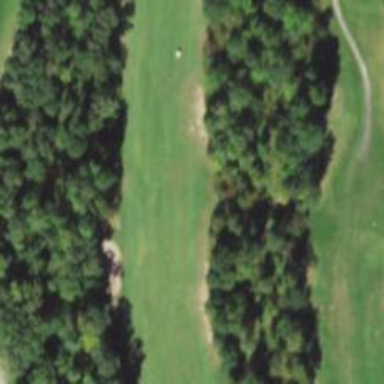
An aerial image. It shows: Golf fairway surrounded by grass.